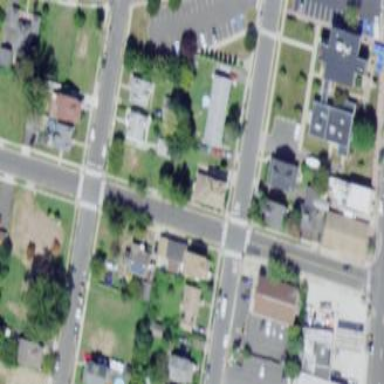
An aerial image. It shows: Sidewalk.